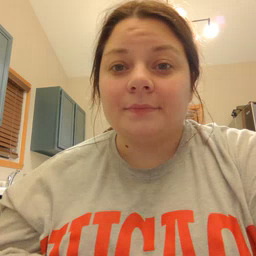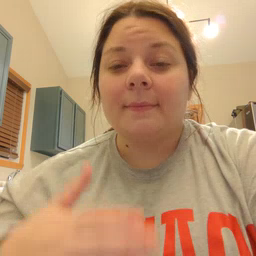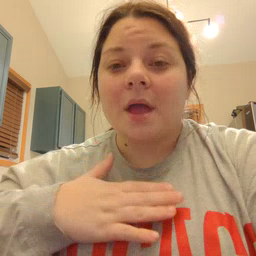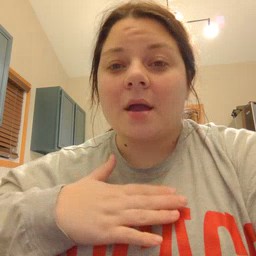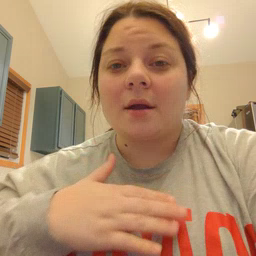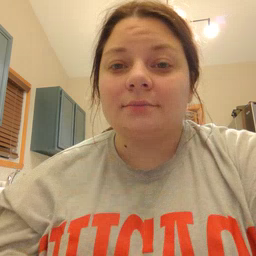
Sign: minemy